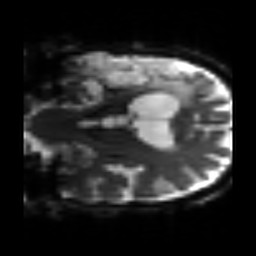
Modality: sbref
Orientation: coronal
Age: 67
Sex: male
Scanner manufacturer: siemens
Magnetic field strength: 3 T
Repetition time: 3.2 s
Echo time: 0.081 s